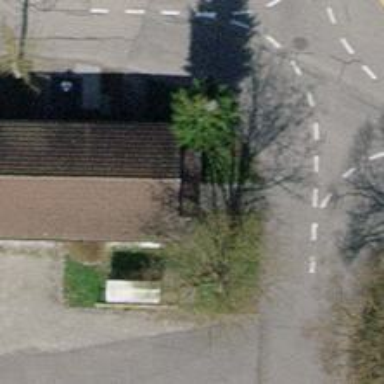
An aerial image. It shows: Post box is visible.